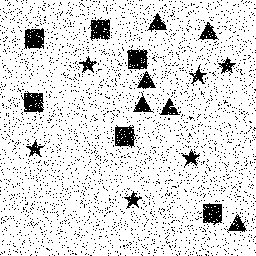
Squares: 6
Triangles: 6
Stars: 6
Total shapes: 18